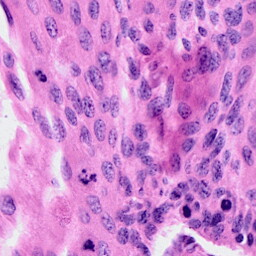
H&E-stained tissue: Cervix